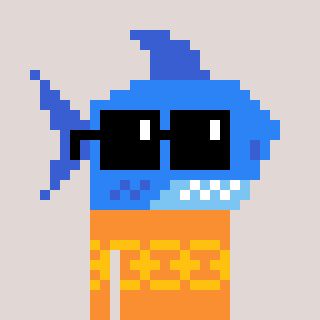
a pixel art character with square black sunglasses, a shark-shaped head and a orange-colored body on a warm background